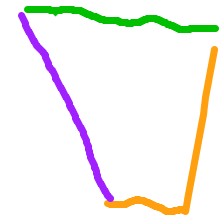
Shape: trapezoid